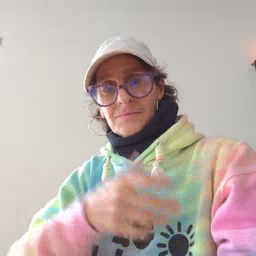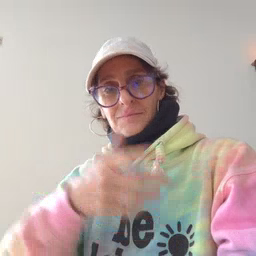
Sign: lion